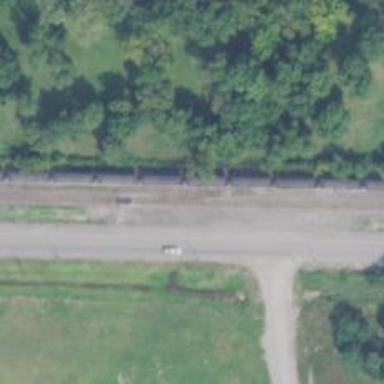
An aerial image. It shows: Railway siding with rails.